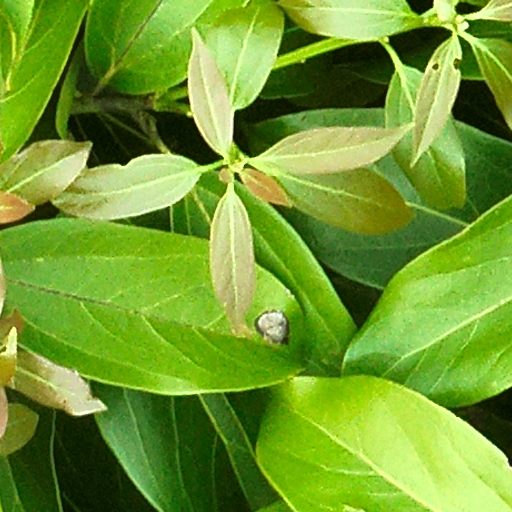
Species: Aiouea montana
GBIF accepted scientific name: Aiouea montana
Crown area (m\u00b2): 39.664